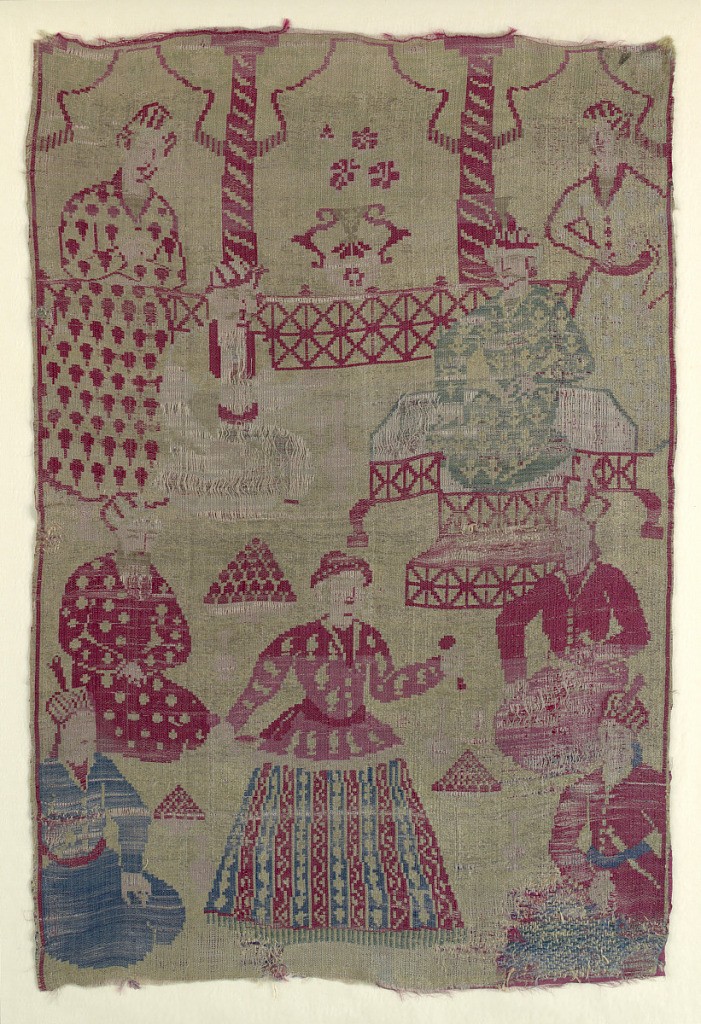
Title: Textile
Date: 19th century
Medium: silk, metal wrapped silk thread Technique: plain weave with complementary wefts and inner warps (taquete)
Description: Fragment of a pattern featuring courtly entertainment with man seated on throne, two male servants, bowls of fruit or sweetmeats, and a dancer. An interior setting is indicated by pillars and drawn back curtains. Sad colors in roses and blue on what was once a gold background.